Aerial crown-view tile of a tropical tree (Barro Colorado Island, Panama), acquired 20250915:
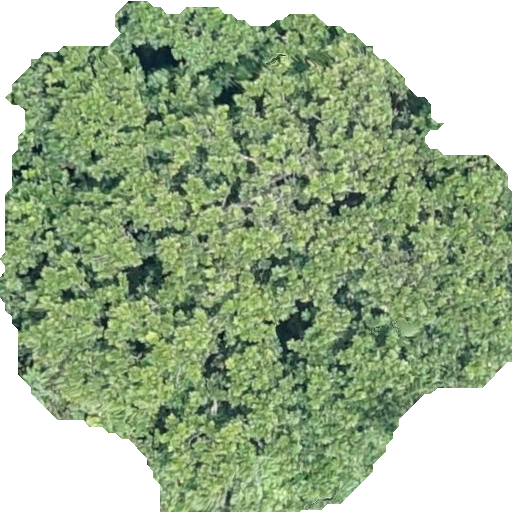
Species: Anacardium excelsum
GBIF accepted scientific name: Anacardium excelsum
Crown area: 296.125 m²